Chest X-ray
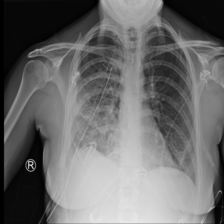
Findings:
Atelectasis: negative
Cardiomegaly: negative
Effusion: negative
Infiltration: positive
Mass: negative
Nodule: negative
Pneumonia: negative
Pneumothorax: positive
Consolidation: negative
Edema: negative
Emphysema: negative
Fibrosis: negative
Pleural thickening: negative
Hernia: negative